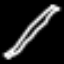
Label: pencil